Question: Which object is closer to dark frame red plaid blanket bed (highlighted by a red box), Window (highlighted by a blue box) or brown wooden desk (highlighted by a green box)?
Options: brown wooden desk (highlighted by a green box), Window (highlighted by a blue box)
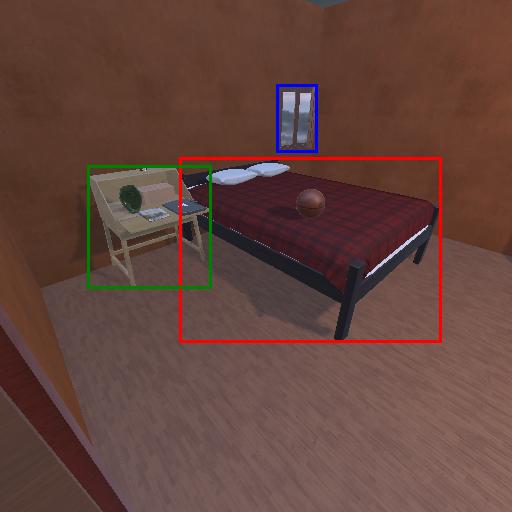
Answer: brown wooden desk (highlighted by a green box)